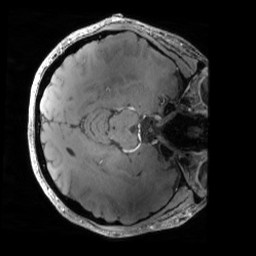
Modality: MP2RAGE
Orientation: axial